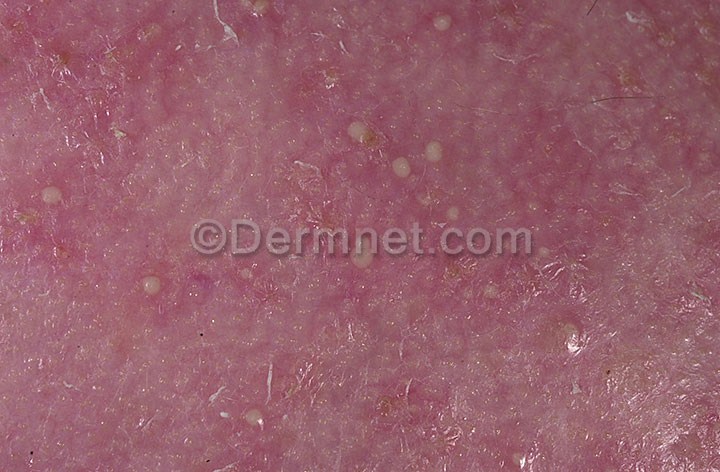
Disease: Cellulitis Impetigo and other Bacterial Infections